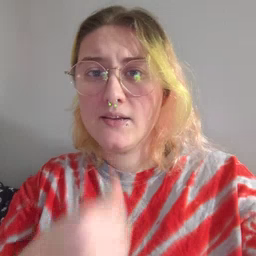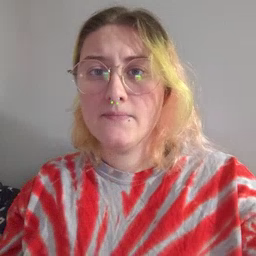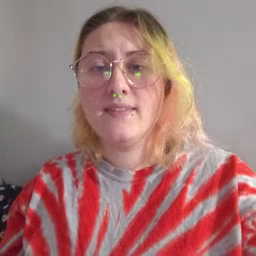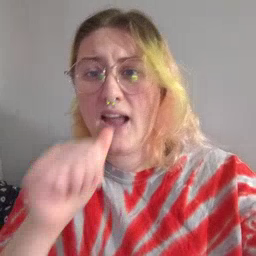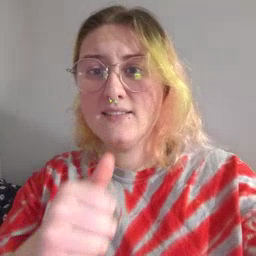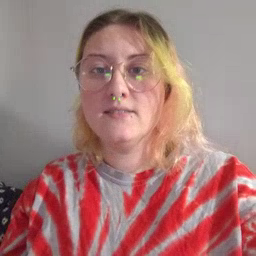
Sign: nuts